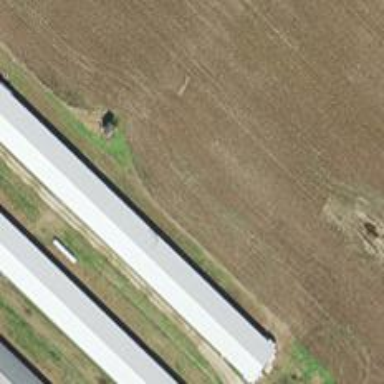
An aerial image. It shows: Farm auxiliary building.